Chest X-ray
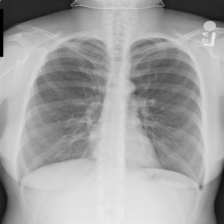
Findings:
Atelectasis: negative
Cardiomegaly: negative
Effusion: negative
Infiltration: negative
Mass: negative
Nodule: negative
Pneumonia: negative
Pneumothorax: negative
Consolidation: negative
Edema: negative
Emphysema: negative
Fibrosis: negative
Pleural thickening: positive
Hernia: negative